Field crop: maize
Growth stage: 2
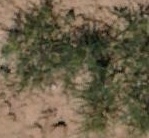
Species: salsola